Interaction volume radius: 10 \u00c5
Interaction volume height: 50 \u00c5
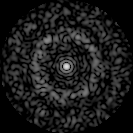
Disorder parameter: 0.8349